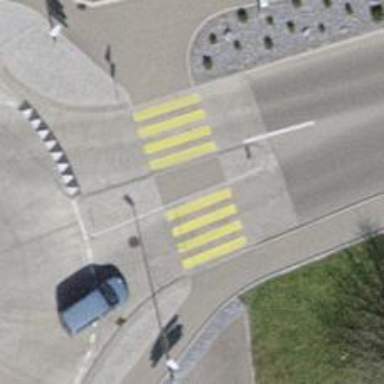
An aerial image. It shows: Uncontrolled zebra crossing with central island.